Field crop: maize
Growth stage: 2
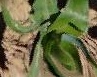
Species: maize